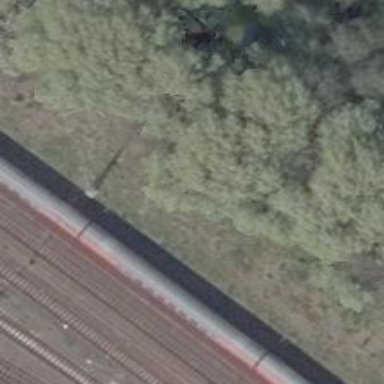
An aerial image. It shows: Abandoned railway.